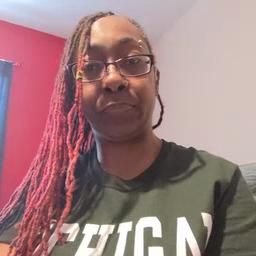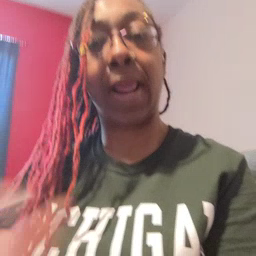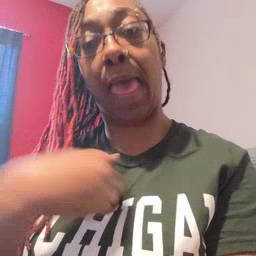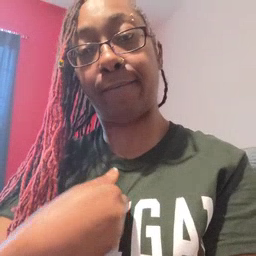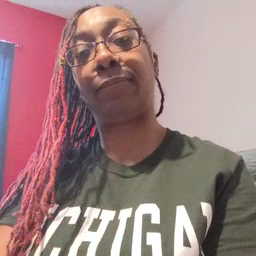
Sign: have